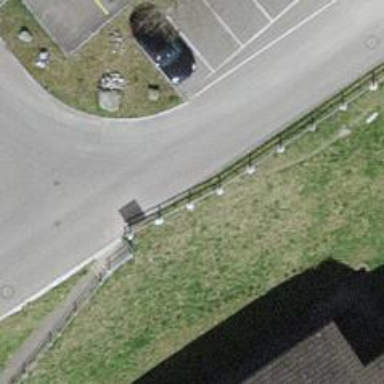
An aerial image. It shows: Road with steps.